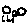
Label: cloud